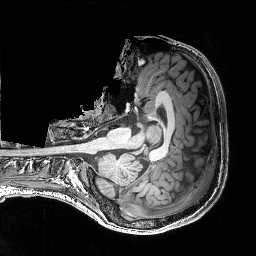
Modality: T1w
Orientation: axial
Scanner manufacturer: siemens
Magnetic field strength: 3 T
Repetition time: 2.25 s
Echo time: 0.00418 s